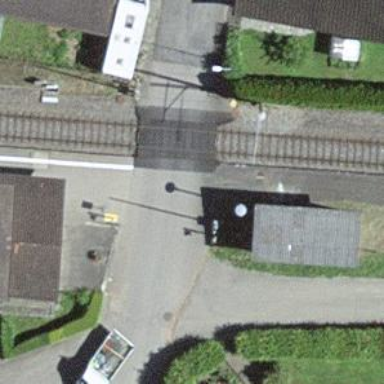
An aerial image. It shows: Platform edge at railway station.